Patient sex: M
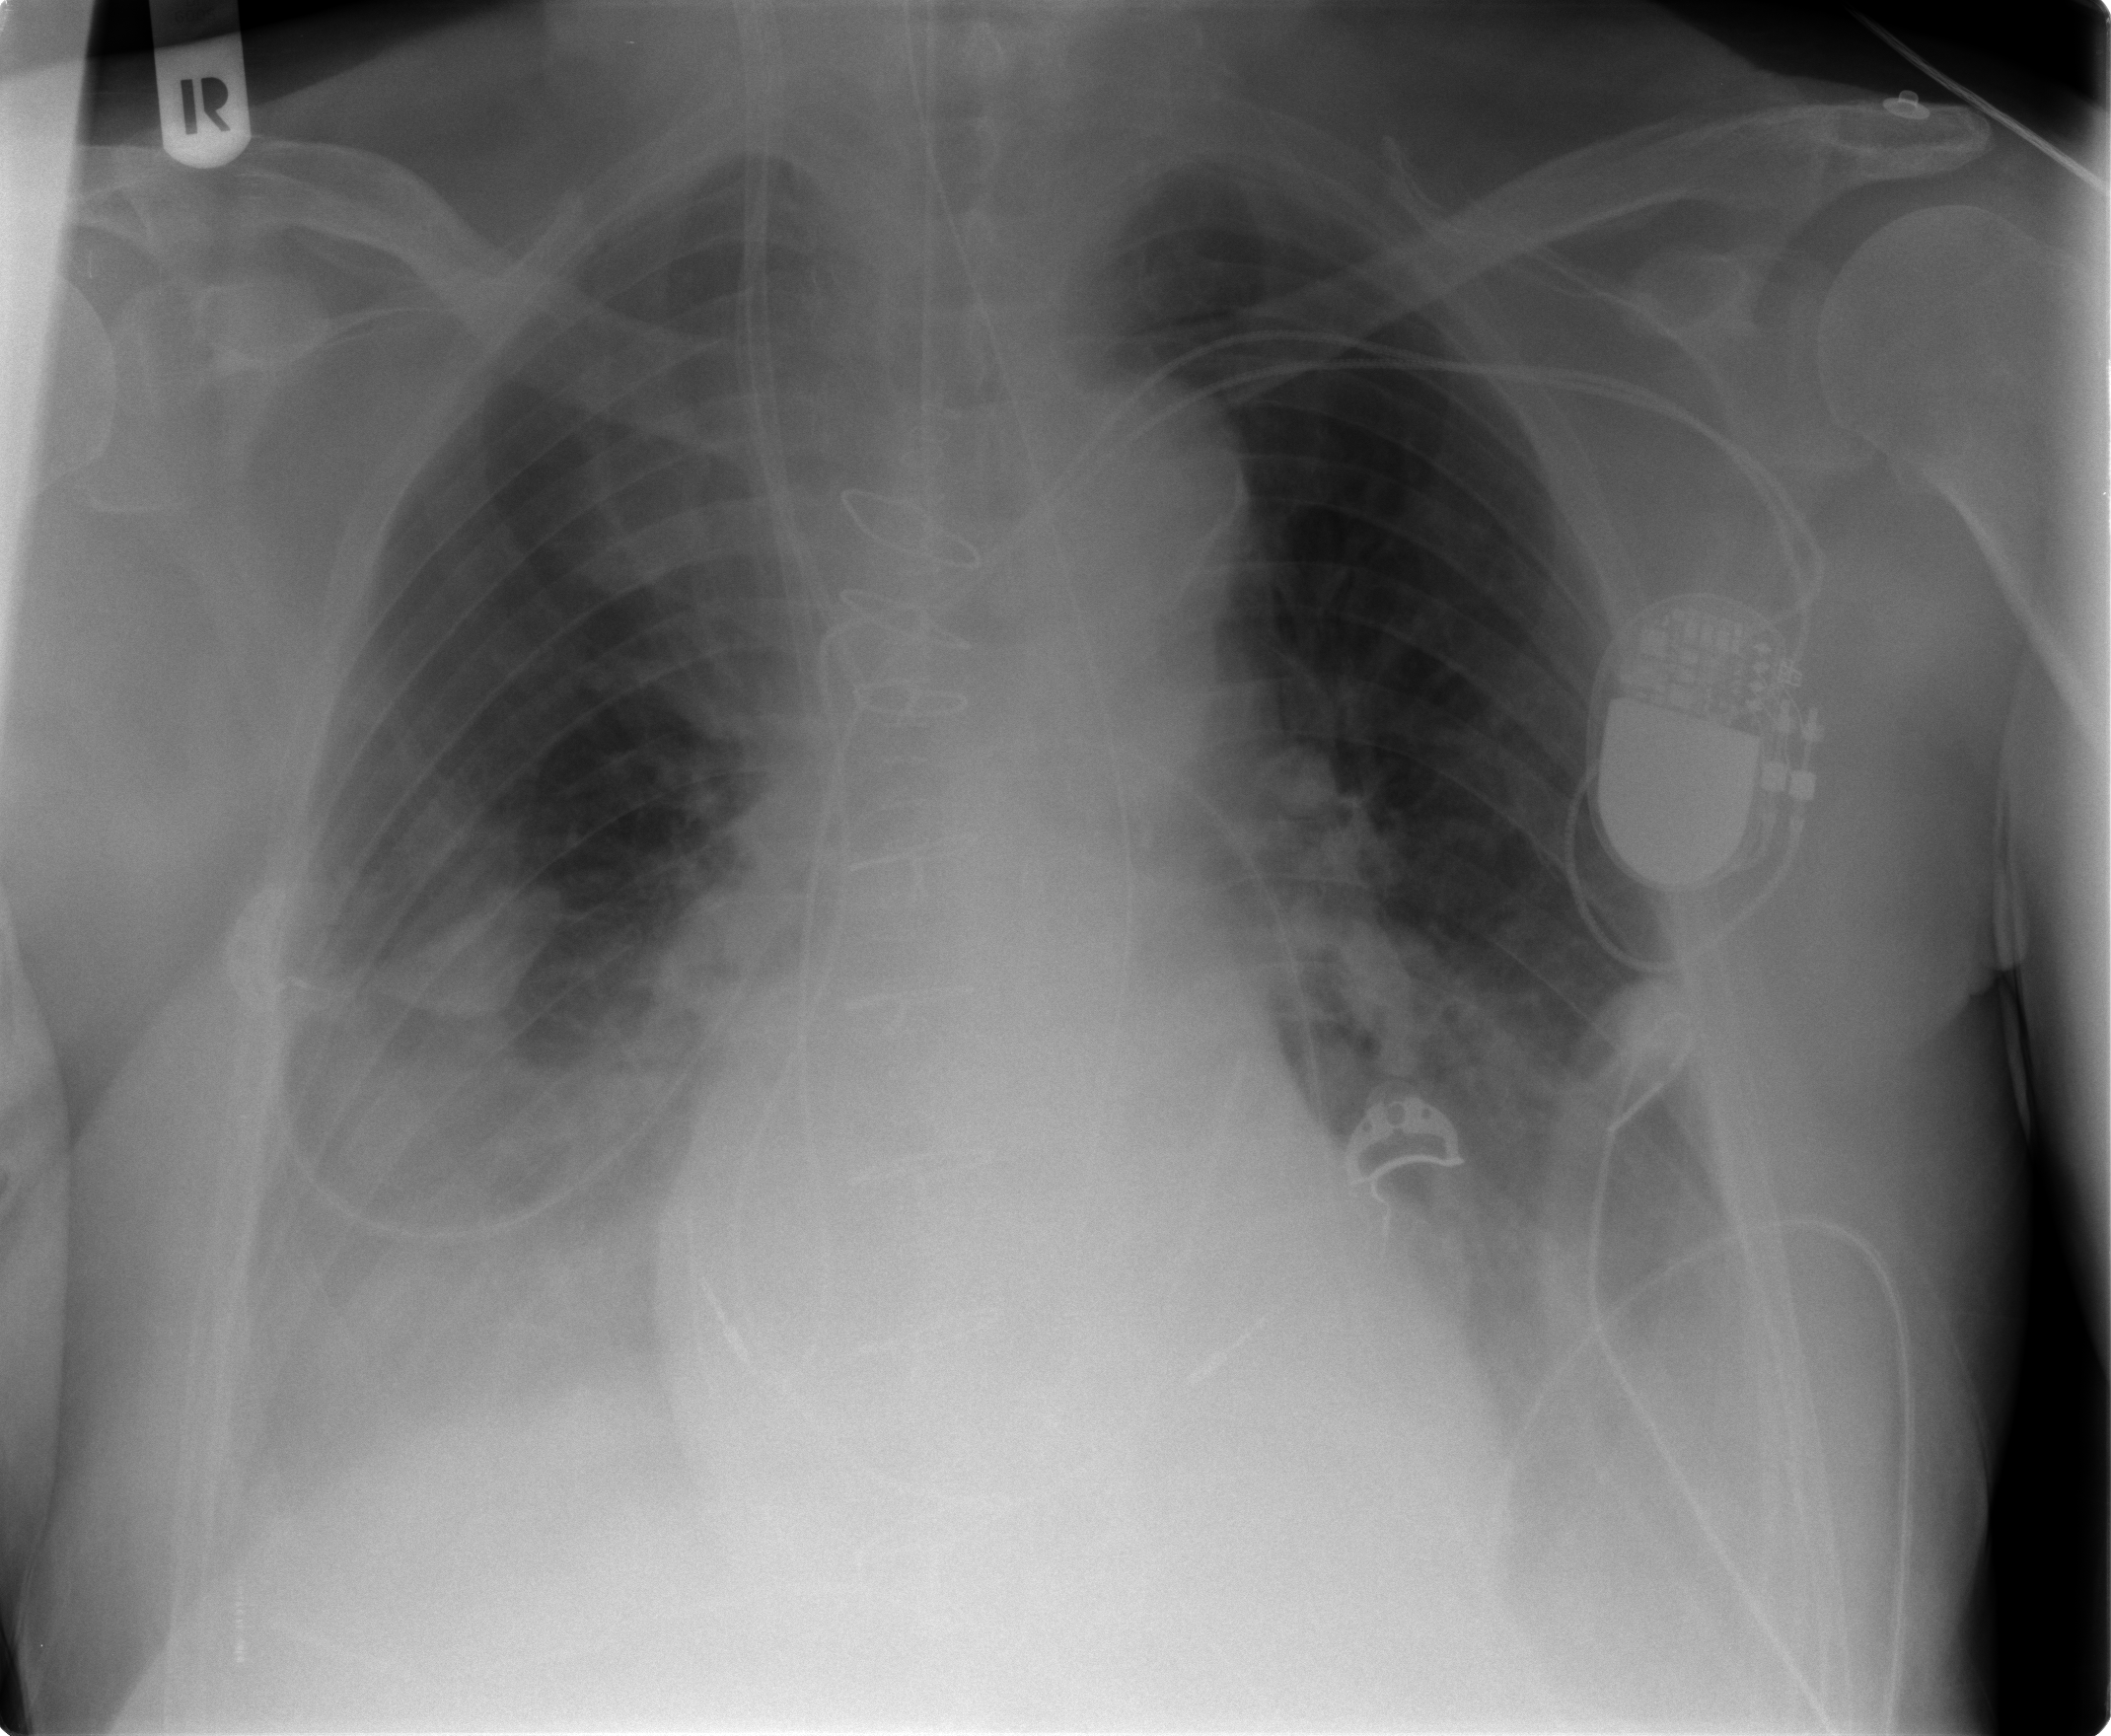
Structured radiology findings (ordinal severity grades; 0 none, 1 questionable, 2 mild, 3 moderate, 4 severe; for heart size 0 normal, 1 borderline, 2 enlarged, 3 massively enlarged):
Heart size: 2
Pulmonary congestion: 1
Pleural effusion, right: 2
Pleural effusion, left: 2
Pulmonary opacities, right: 0
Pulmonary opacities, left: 0
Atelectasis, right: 2
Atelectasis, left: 2